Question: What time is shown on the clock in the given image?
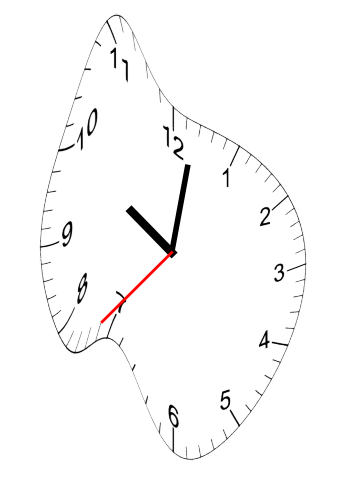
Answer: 10:01:37